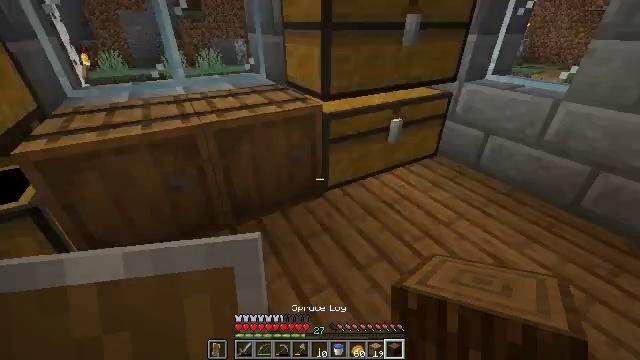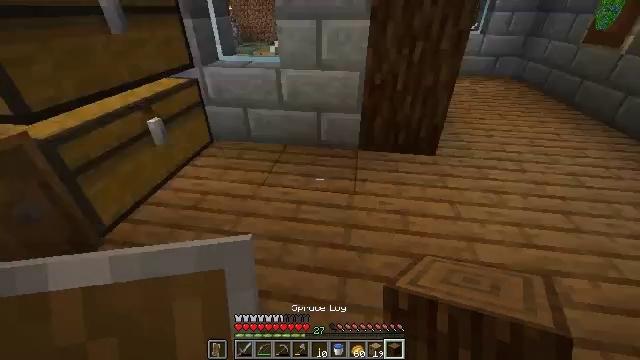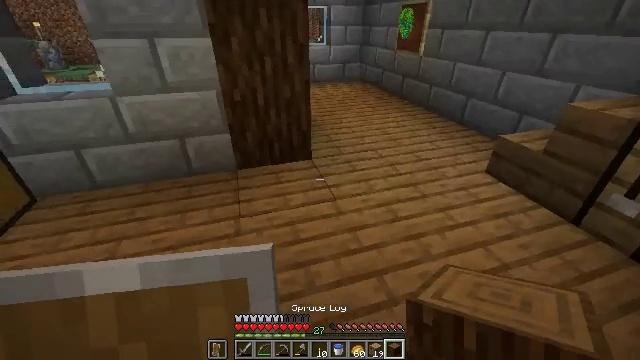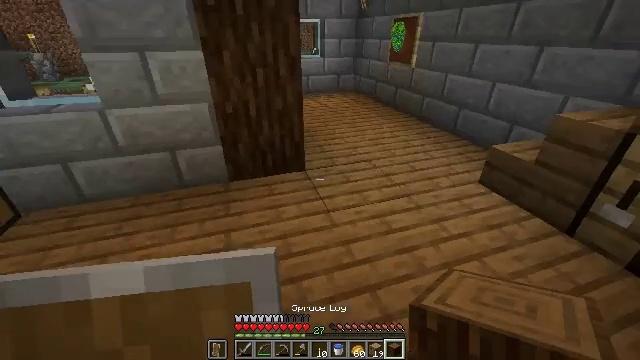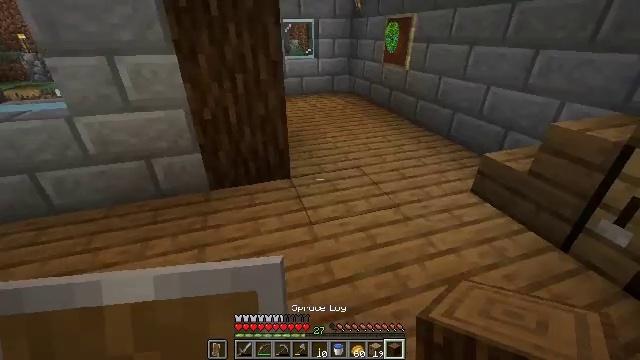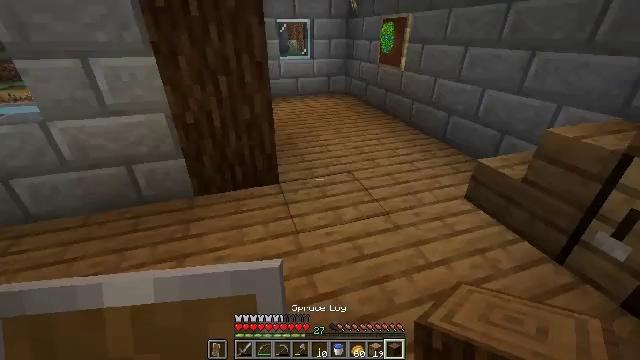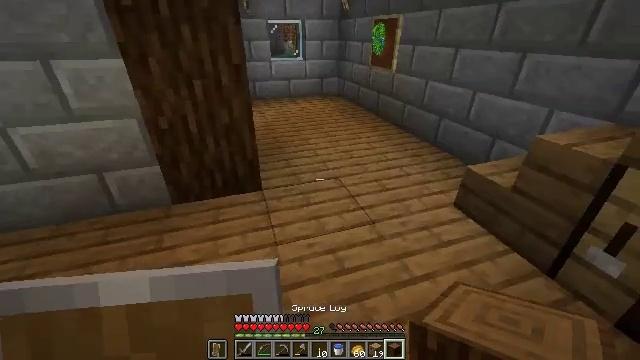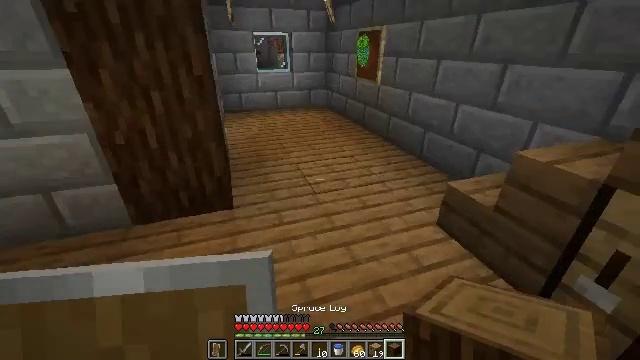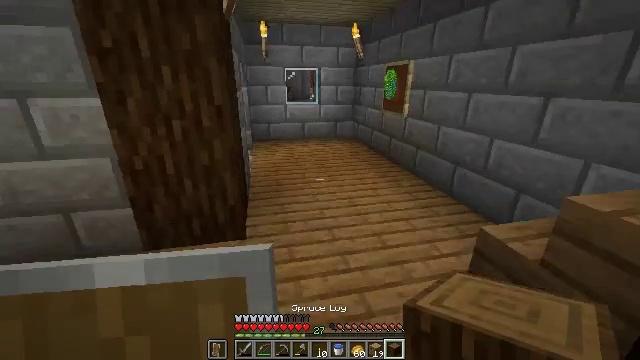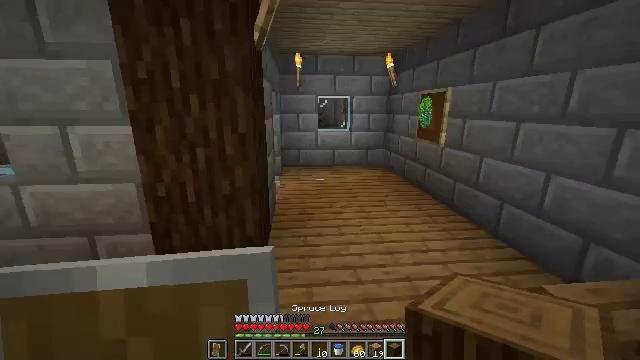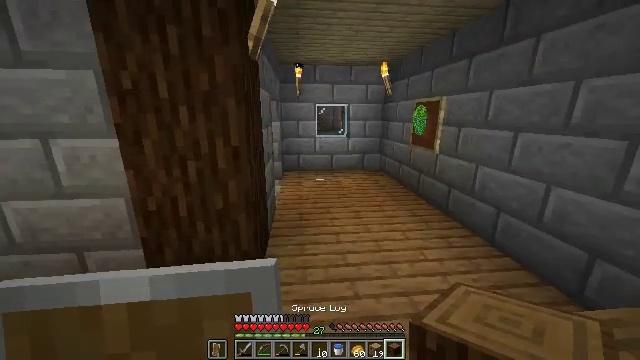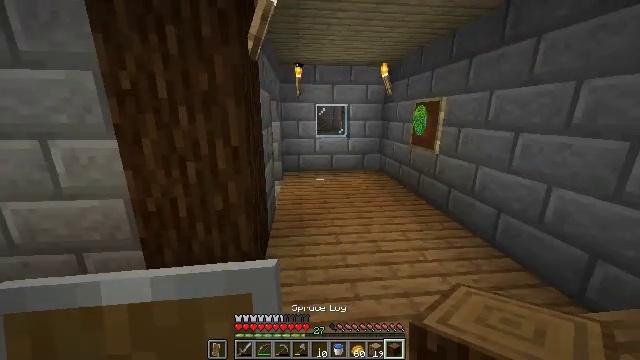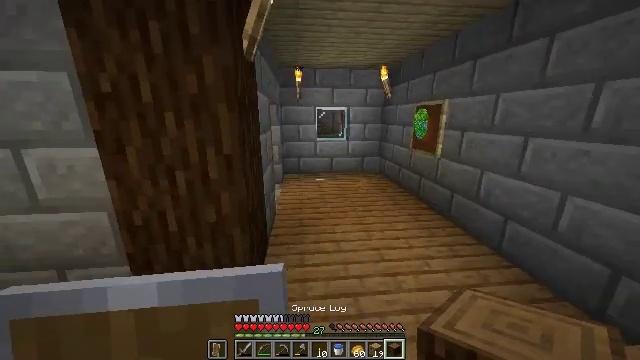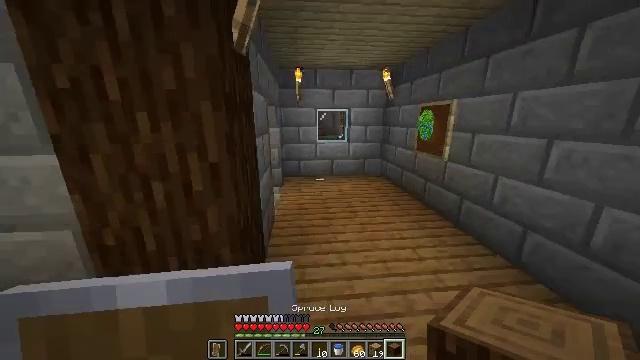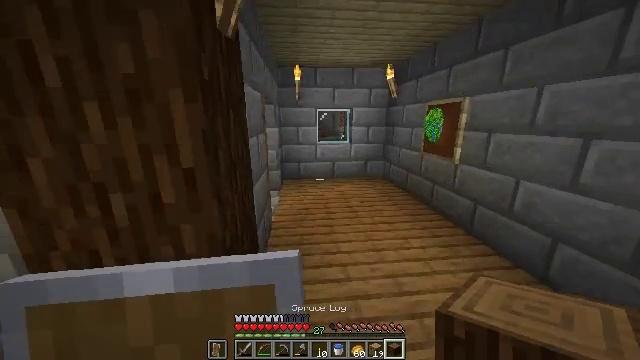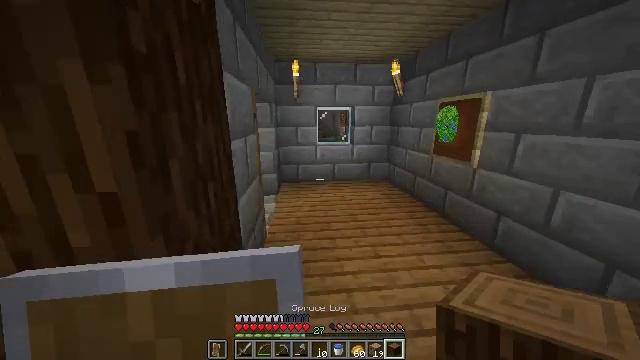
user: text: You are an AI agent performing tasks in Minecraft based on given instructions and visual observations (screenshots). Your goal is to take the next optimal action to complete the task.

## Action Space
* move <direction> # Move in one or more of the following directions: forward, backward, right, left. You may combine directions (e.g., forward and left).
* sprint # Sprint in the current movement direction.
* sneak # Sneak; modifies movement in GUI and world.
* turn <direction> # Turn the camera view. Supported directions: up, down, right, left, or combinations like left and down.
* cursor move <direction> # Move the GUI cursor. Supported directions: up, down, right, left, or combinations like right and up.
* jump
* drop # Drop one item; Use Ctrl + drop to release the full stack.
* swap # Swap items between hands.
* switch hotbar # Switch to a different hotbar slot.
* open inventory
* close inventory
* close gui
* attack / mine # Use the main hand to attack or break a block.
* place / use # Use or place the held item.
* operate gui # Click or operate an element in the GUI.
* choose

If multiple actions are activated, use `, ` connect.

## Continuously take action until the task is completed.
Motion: motion action
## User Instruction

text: Harvest stripped spruce log.
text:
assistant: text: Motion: move right, turn right and down
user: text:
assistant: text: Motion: move forward and move right, turn right and up
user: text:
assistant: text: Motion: move forward and move right, turn up
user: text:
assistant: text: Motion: move forward and move right
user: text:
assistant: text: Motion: move forward and move right
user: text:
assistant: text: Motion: move forward and move right
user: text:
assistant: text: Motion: move forward and move right, turn up
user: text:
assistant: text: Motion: move forward, turn left and up
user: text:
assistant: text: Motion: move forward, sprint, turn left and up
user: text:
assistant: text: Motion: move forward, sprint
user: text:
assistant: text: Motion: move forward
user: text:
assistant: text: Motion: move forward
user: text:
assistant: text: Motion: move forward
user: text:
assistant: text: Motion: move forward
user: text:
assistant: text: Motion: move forward
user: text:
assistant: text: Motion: move forward
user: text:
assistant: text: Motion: move forward, turn left
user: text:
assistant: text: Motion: move forward, turn left and up
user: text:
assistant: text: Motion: move forward
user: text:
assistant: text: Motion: move forward
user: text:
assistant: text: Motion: move forward, turn right and down
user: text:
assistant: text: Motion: move forward, switch to hotbar 1
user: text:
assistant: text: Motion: move forward, turn left and up, switch to hotbar 1
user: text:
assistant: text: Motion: move forward and move right, turn left and up
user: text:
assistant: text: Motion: move forward and move right, turn left
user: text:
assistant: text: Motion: move forward and move right, turn left
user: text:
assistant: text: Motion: move forward and move right
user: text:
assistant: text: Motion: move forward and move right, turn left
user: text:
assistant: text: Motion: move forward, turn left and down
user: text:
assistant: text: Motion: move forward, turn left and down